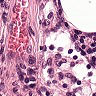
Metastatic tissue present: no